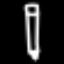
Label: pencil